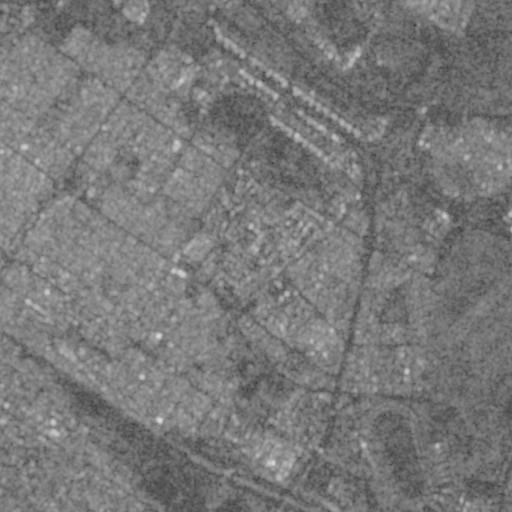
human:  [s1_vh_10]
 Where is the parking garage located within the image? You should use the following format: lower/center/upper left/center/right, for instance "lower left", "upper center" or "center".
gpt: The parking garage is located in the center left of the image.
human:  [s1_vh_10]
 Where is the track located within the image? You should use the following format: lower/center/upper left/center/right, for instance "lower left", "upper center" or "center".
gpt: The track is located in the lower right of the image.
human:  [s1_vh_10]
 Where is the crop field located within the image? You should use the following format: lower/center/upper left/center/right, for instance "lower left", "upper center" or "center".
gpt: There is no crop field in the image.

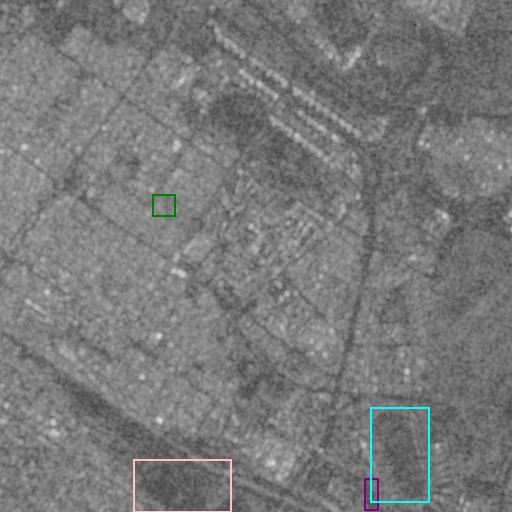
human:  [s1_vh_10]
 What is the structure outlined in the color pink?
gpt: The structure outlined in pink is a park.
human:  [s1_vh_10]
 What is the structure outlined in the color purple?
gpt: The structure outlined in purple is a parking lot.
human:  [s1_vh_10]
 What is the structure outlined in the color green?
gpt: The structure outlined in green is a power substation.
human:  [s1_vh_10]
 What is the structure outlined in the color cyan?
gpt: The structure outlined in cyan is a track.
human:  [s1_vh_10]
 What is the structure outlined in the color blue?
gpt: There is no blue outline.